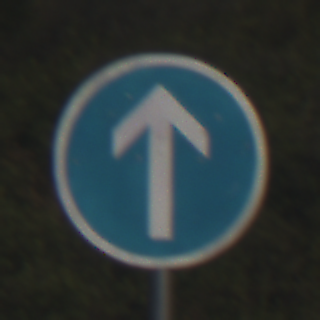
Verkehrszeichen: VorgeschriebeneFahrtrichtungGeradeaus
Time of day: MorningAfternoon
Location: Outdoor (RoadRail)
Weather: PartlyCloudy
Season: NotSpecified
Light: Natural